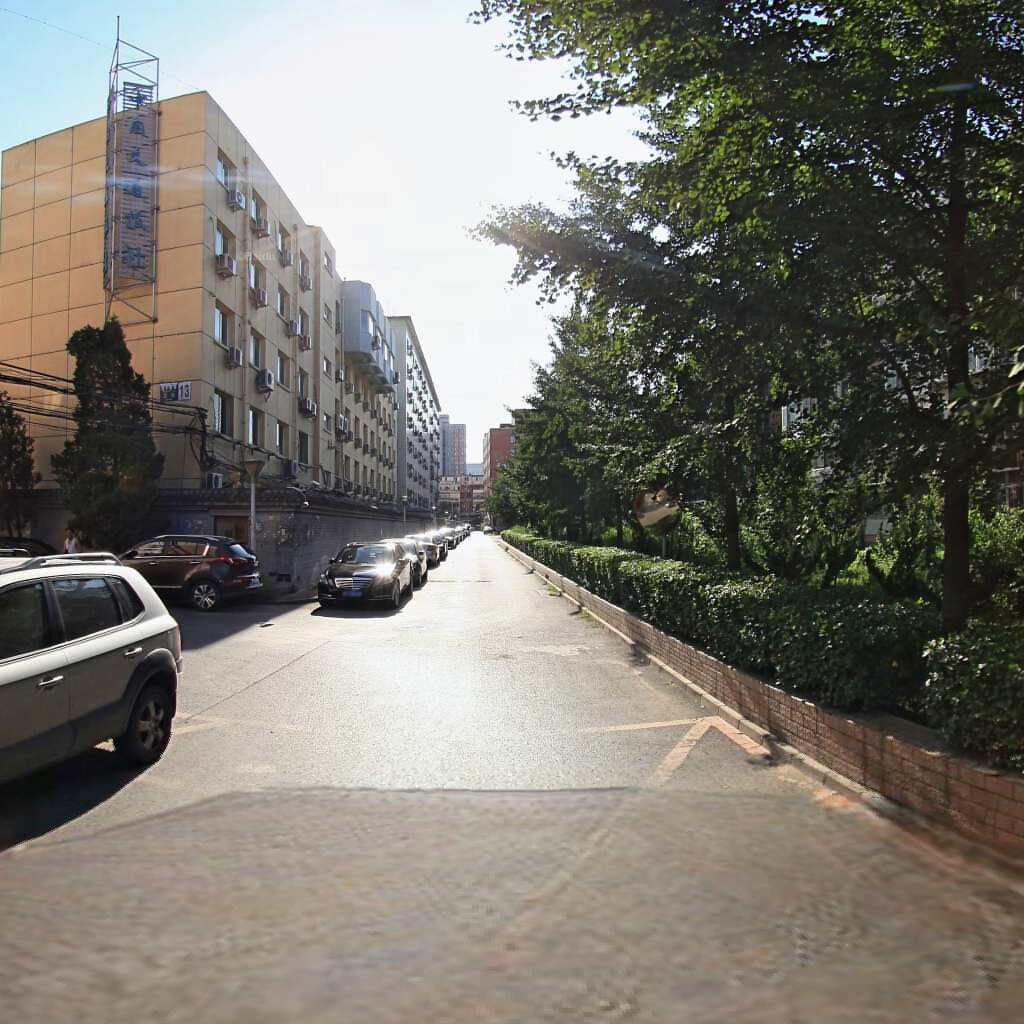
Region: Chaoyang
Road damage annotations: longitudinal crack